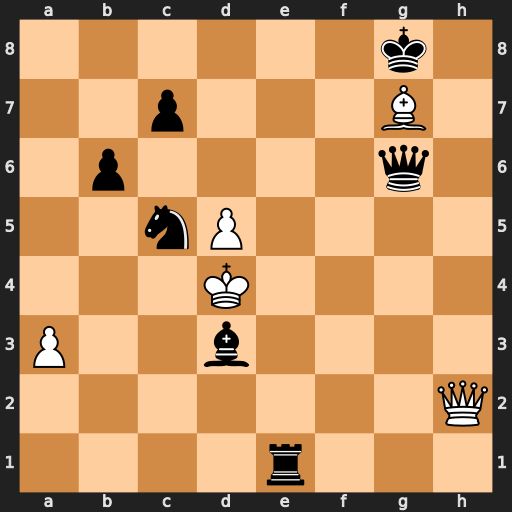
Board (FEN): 6k1/2p3B1/1p4q1/2nP4/3K4/P2b4/7Q/4r3
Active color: w
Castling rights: -
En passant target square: -
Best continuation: Qh8+ Kf7 Qf8#